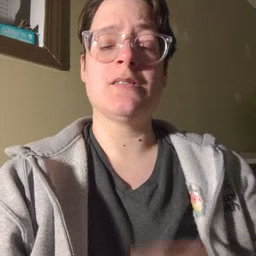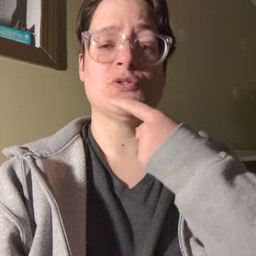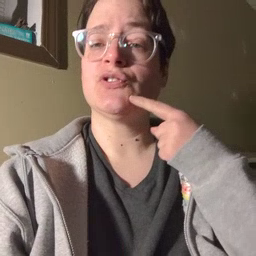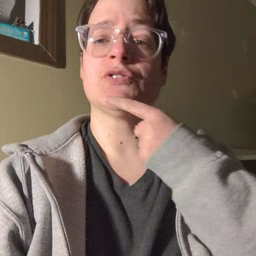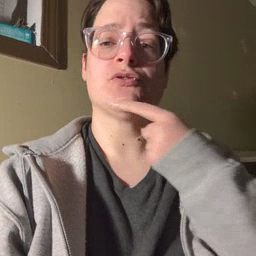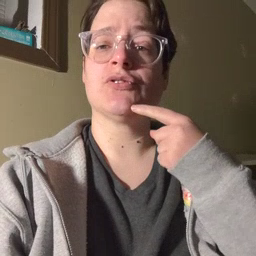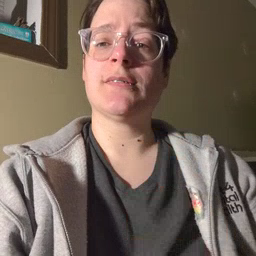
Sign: chin